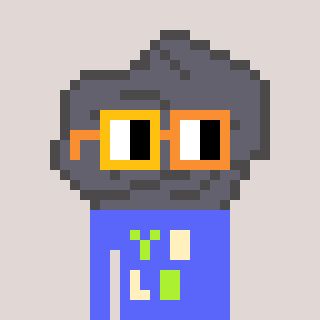
a pixel art character with square yellow and orange glasses, a rock-shaped head and a purple-colored body on a warm background